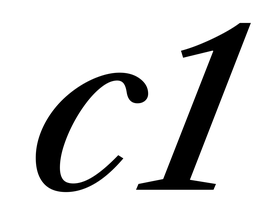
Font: LibreCaslonText-Italic_Medium_Italic